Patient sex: M
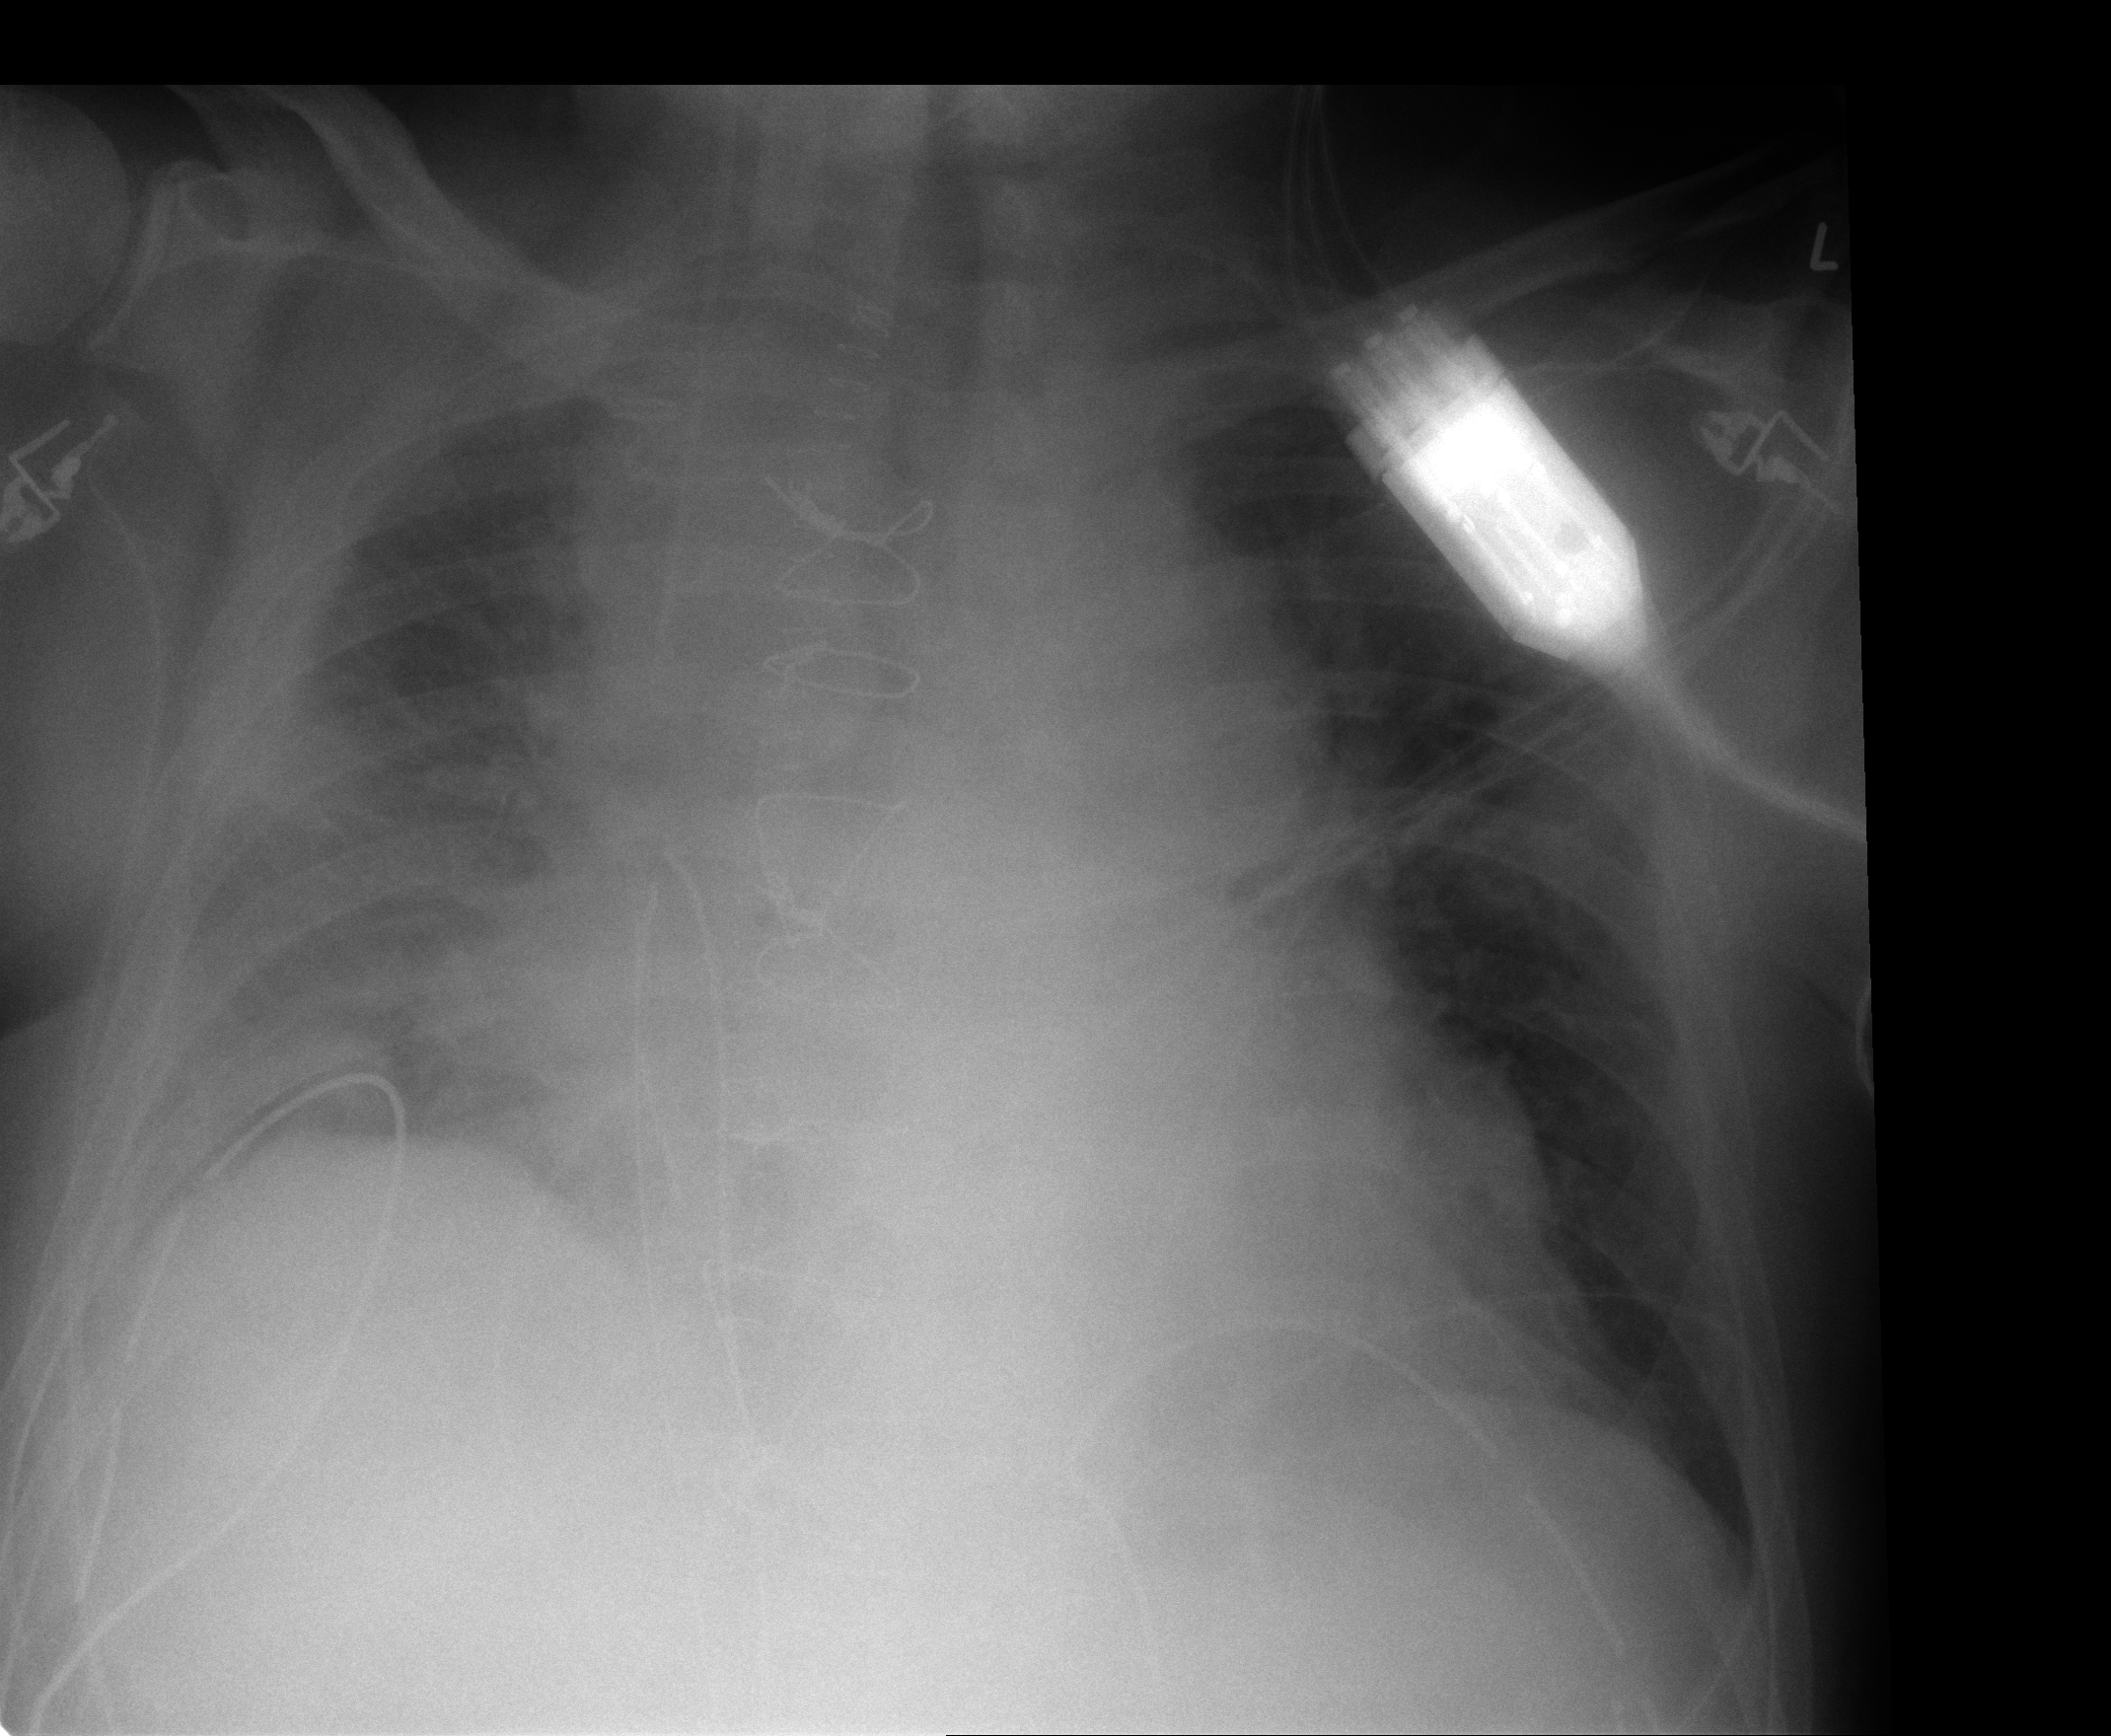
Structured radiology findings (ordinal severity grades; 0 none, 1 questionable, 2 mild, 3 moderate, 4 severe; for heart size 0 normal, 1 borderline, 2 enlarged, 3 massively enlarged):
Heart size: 2
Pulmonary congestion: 3
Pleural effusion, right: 3
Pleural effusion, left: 2
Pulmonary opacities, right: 2
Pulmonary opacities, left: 2
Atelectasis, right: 3
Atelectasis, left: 2